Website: macys
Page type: customer-info-address
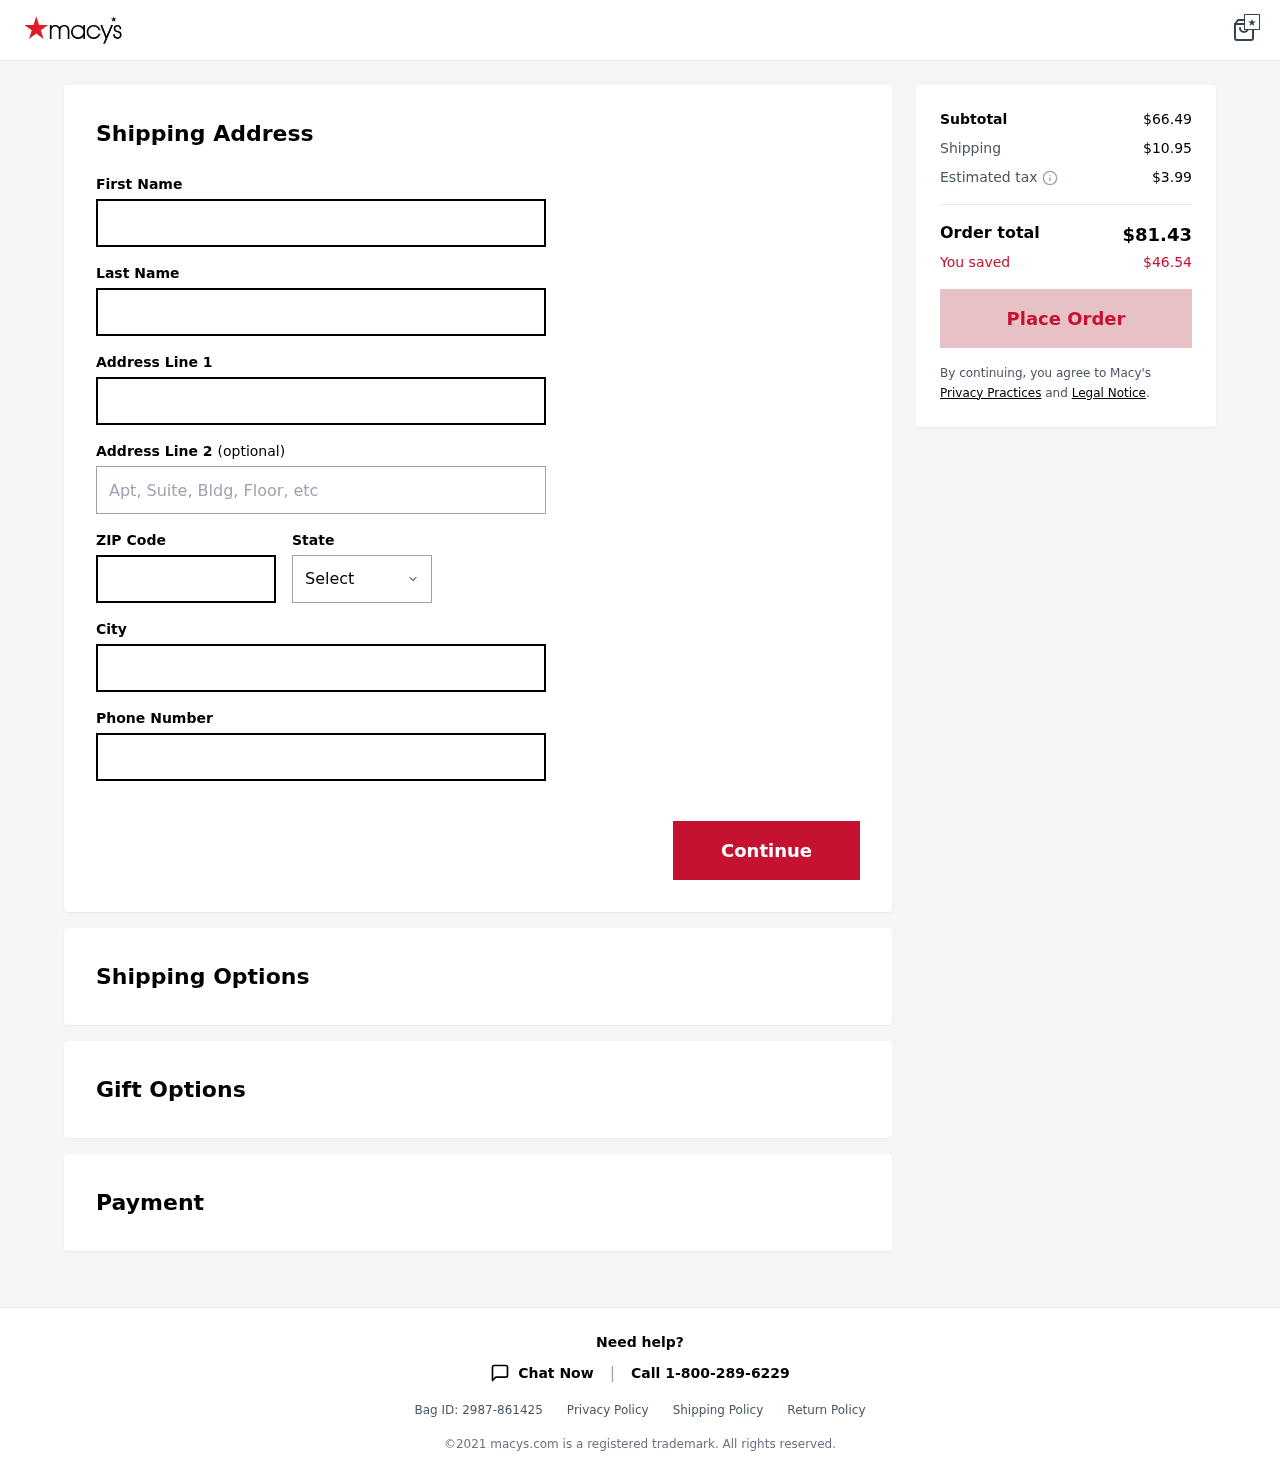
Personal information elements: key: PII_CITY
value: Estesmouth
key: PII_FIRSTNAME
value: Alice
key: PII_LASTNAME
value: Acosta
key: PII_PHONE
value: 8557119572
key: PII_POSTCODE
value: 59239
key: PII_STATE
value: Louisiana
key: PII_STREET
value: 22886 Brittany Shoal
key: PII_STREET2
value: Apt. 757
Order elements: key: ORDER_SUBTOTAL
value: $66.49
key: ORDER_SHIPPING_COST
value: $10.95
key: ORDER_TAX
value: $3.99
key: ORDER_TOTAL
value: $81.43
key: ORDER_SAVINGS
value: $46.54